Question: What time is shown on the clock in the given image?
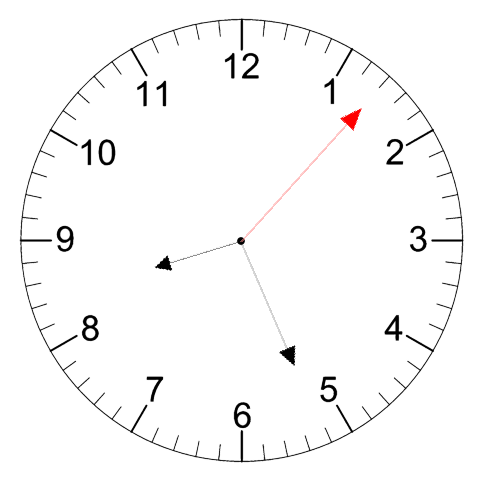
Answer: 08:26:07